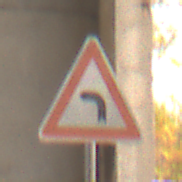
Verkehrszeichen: KurveLinks
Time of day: SunriseSunset
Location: Roofed (Suburban)
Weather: Clear
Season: NotSpecified
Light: Natural